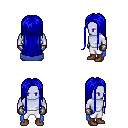
a pixel art fantasy rpg character, male body template, dark elf, purple skin, blue cape, white pants, blue extra-long hairstyle, metal gloves, brown shoes, four views (front, back, left, right), 2x2 character sprite sheet, small pixel art, hard edges, no anti-aliasing